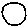
Label: circle